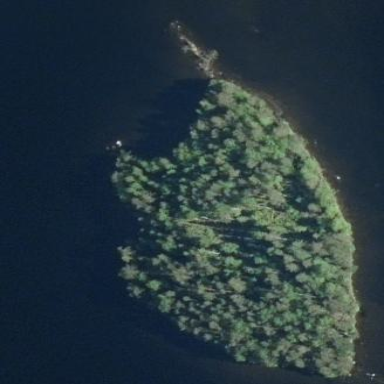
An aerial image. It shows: Islet.